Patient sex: M
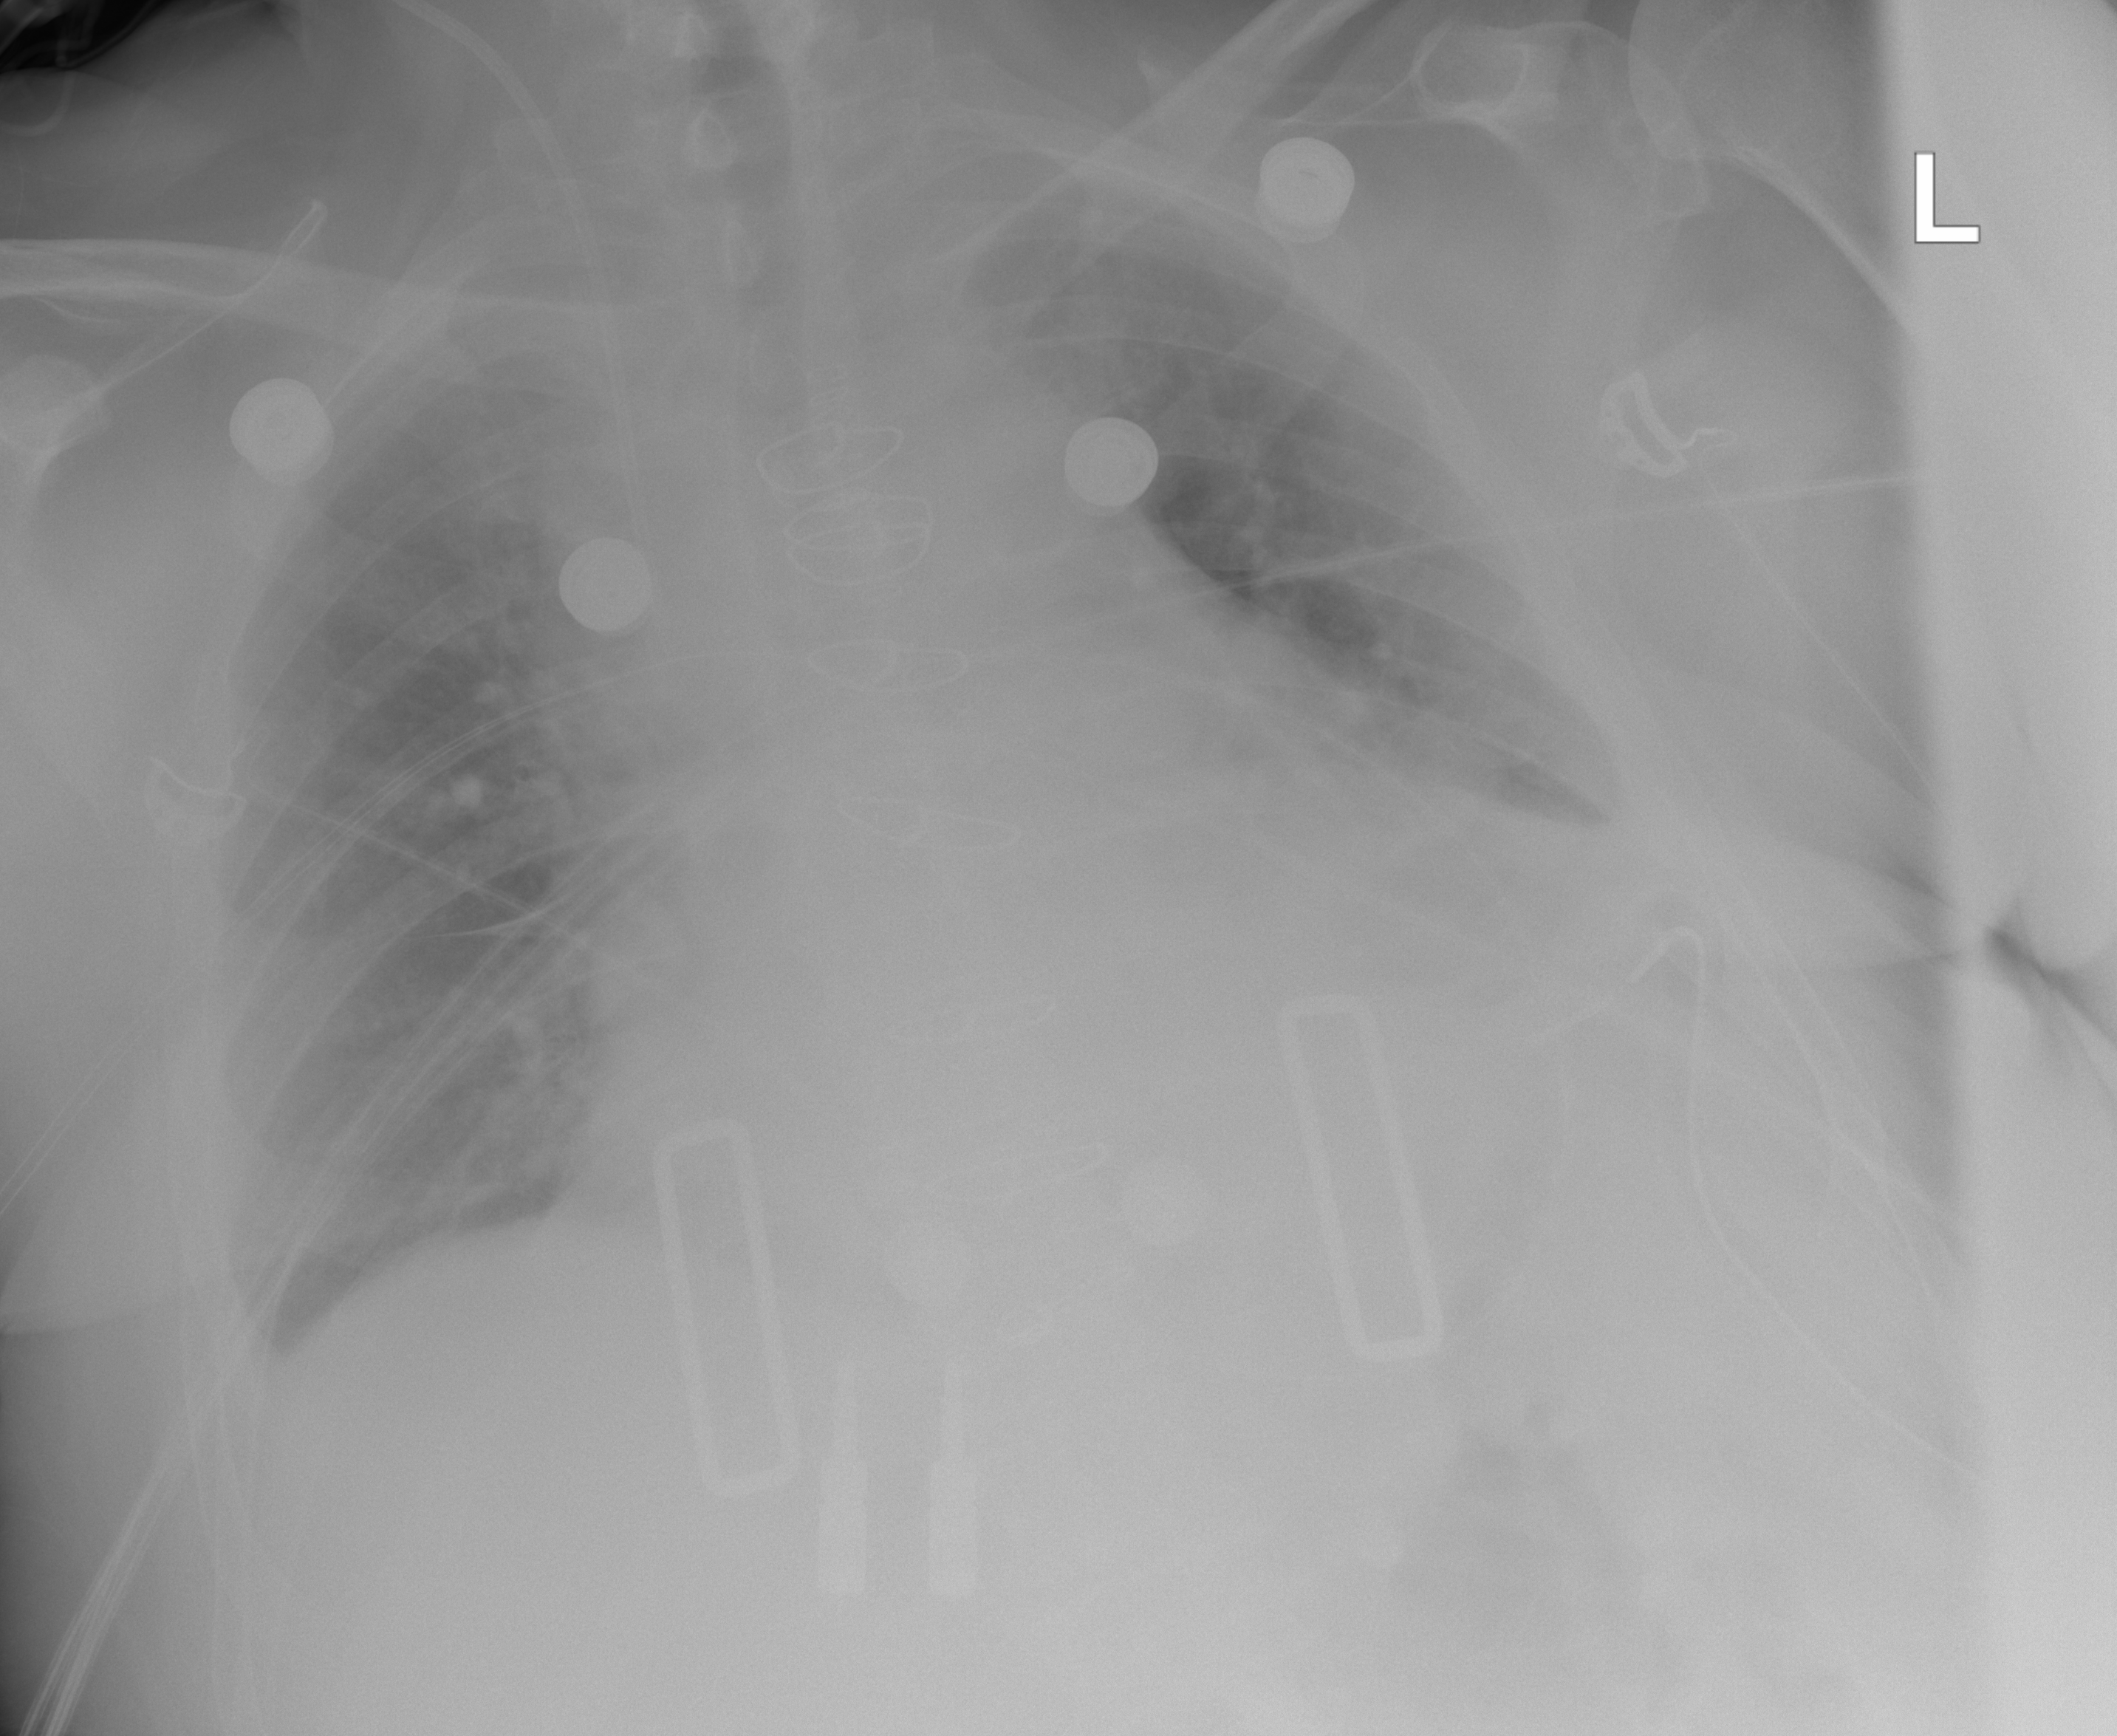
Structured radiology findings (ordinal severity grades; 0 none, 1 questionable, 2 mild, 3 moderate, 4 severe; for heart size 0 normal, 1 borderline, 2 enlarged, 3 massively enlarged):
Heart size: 3
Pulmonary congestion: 2
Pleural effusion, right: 0
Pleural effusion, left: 0
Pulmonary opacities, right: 0
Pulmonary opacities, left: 0
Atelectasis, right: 2
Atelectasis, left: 2